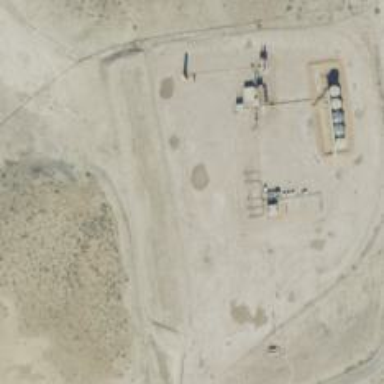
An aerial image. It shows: Petroleum well that is man-made.